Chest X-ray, PA view. Patient: 71 years old, sex F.
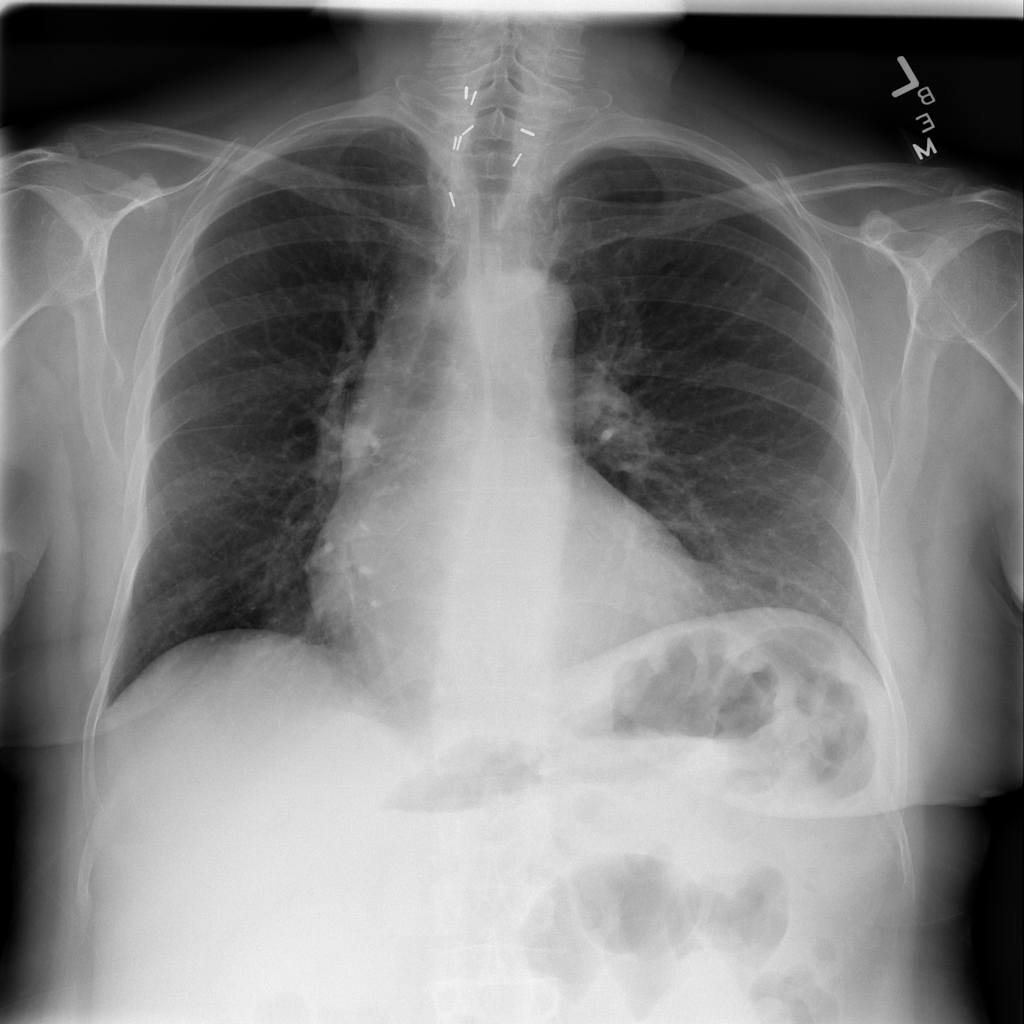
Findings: No Finding